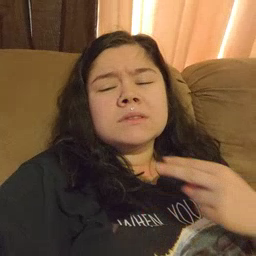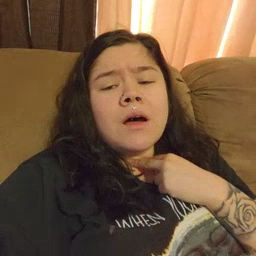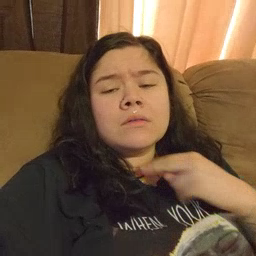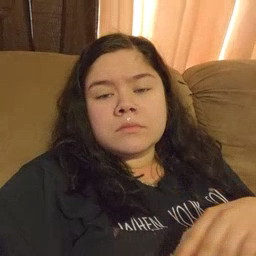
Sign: stuck